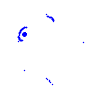
Particle: pion